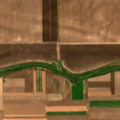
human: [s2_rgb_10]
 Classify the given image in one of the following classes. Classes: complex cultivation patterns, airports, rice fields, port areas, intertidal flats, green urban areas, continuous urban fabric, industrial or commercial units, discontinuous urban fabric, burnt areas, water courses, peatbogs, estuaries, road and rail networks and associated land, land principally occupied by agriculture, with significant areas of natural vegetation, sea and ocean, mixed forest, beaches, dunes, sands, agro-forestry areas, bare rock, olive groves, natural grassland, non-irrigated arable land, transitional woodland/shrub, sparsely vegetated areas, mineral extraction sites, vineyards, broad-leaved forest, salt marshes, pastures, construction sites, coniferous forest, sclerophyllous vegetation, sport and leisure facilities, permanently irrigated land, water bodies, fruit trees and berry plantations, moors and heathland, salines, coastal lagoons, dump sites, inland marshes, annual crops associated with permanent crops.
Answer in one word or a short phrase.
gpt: non-irrigated arable land